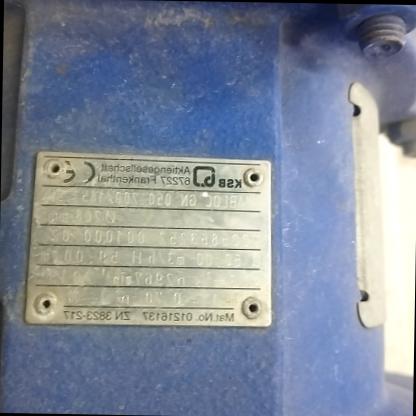
Klasa: tabliczka-znamionowa